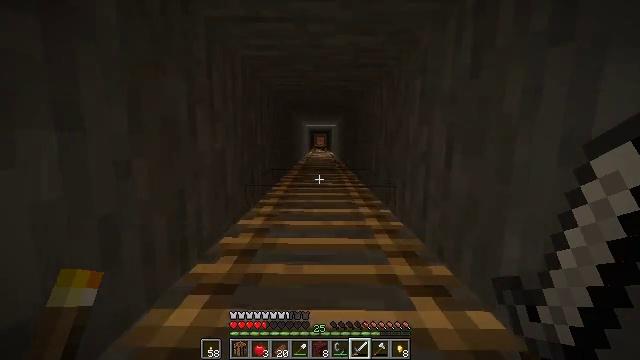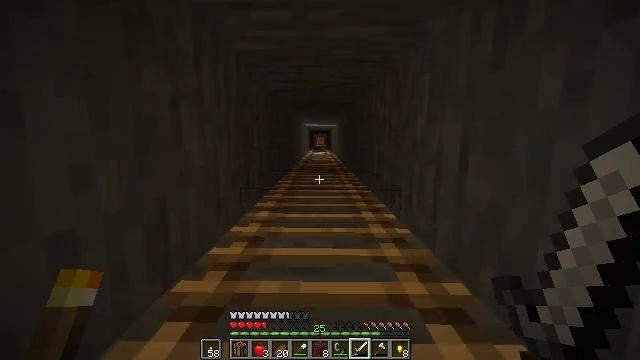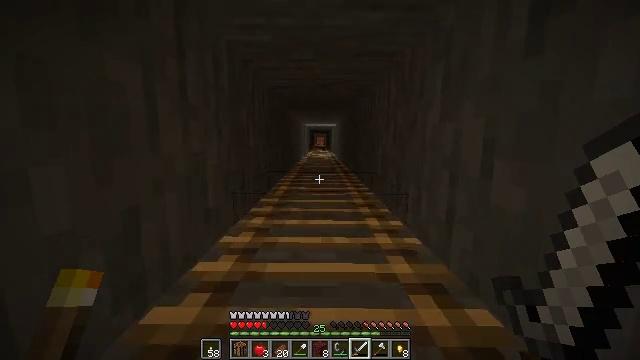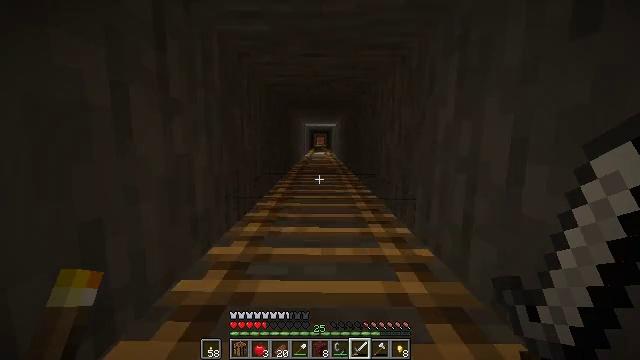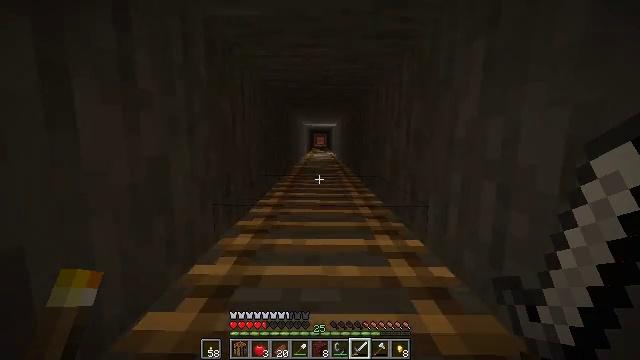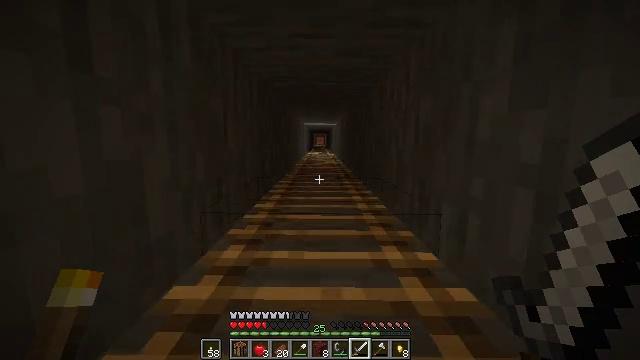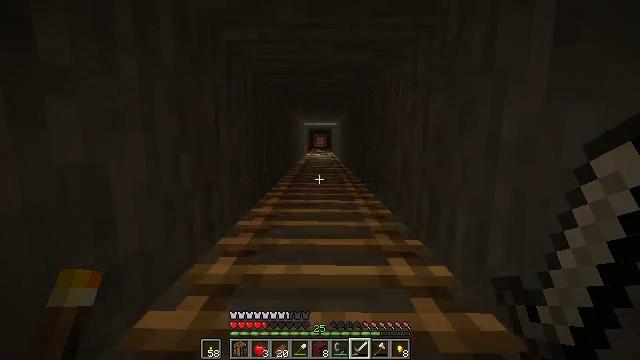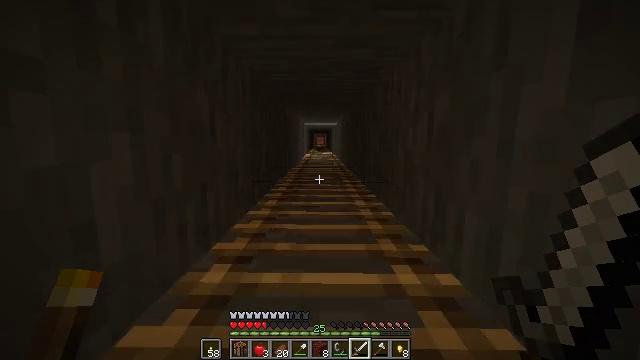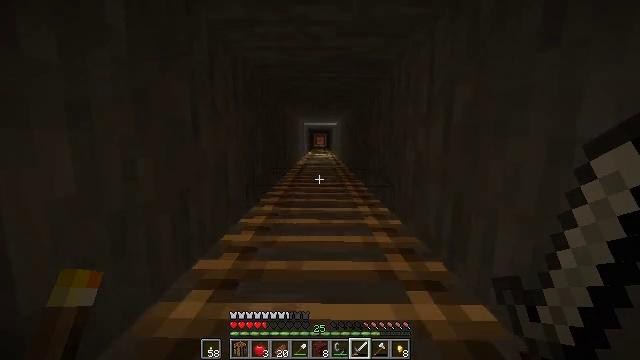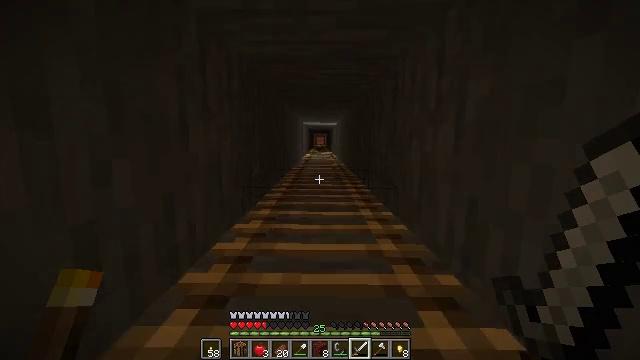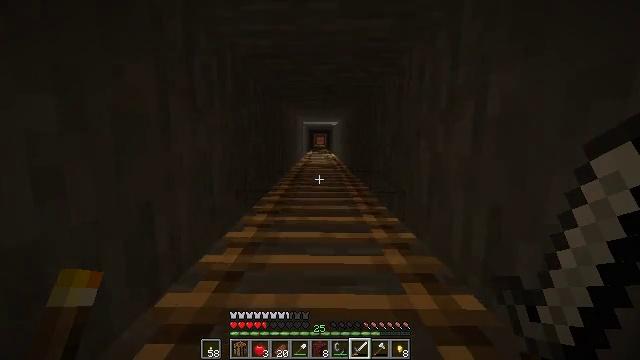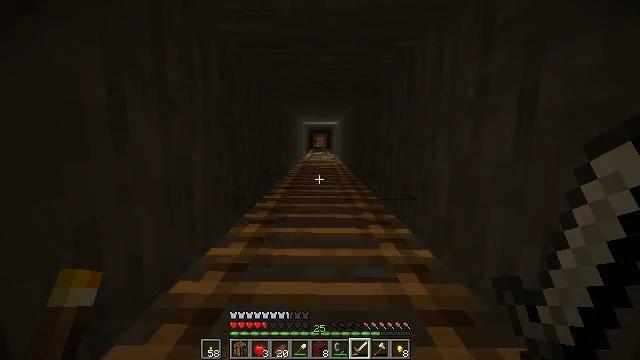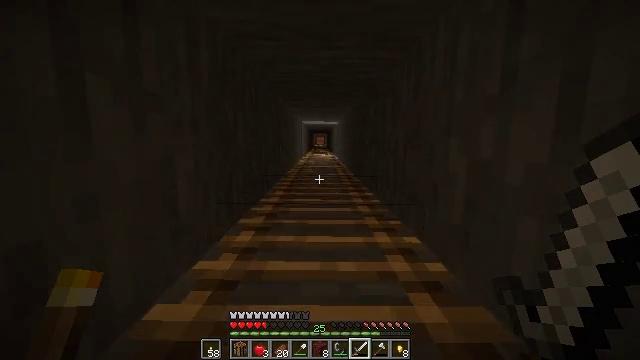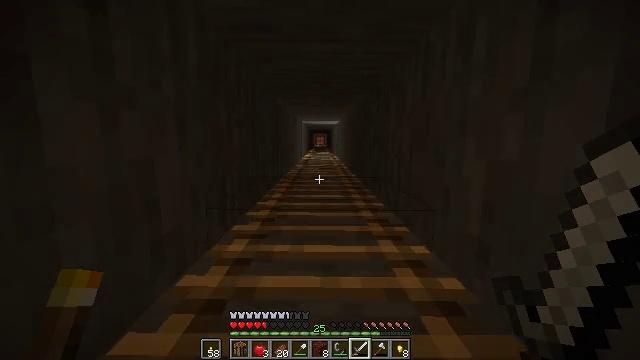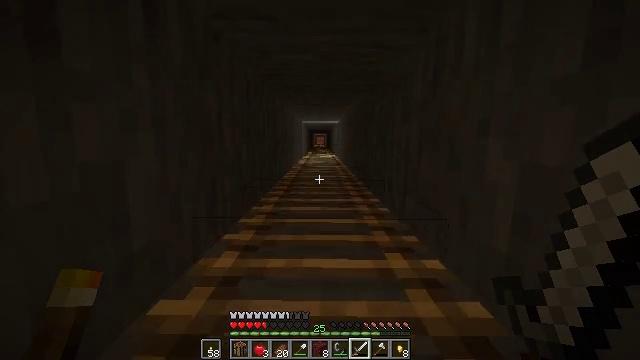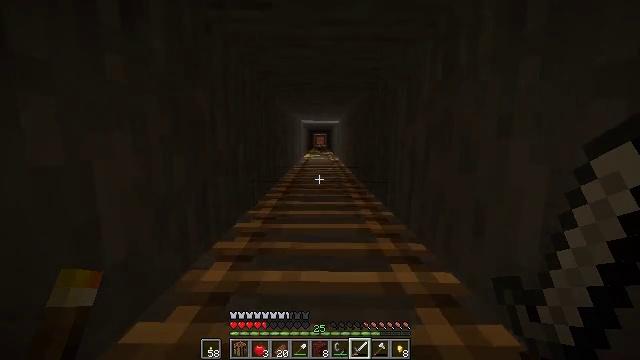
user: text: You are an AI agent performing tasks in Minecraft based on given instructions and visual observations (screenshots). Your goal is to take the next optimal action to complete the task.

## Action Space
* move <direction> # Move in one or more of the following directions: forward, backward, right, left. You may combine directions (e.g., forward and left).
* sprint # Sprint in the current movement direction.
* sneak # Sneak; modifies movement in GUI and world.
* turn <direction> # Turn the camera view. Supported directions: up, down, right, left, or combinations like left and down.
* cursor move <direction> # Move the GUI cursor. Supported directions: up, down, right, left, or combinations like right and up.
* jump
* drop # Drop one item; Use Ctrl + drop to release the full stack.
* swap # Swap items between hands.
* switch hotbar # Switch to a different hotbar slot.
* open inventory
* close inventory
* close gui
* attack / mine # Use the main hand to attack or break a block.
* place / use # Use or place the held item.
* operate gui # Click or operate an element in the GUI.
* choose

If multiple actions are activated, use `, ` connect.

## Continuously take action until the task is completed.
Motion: motion action
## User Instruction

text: Open the crafting table to make a diamond sword.
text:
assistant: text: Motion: move forward, jump
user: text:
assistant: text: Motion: move forward, jump
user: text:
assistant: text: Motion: move forward, jump
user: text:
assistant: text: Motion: move forward, jump
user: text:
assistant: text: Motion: move forward, jump
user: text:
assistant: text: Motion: move forward, jump
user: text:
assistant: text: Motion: move forward, jump
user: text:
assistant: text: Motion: move forward, jump
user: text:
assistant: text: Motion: move forward, jump
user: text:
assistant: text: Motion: move forward, jump
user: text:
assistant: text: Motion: move forward, jump
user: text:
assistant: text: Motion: move forward, jump
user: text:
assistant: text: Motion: move forward, jump
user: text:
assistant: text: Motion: move forward, jump
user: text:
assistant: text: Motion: move forward, jump
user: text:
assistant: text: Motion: move forward, jump
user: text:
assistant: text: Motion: move forward, jump
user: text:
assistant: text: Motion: move forward, jump
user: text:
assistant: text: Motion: move forward, jump
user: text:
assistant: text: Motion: move forward, jump
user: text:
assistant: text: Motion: move forward, jump
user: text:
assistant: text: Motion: move forward, jump
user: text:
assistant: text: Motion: move forward, jump
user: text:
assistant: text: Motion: move forward, jump
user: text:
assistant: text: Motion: move forward, jump
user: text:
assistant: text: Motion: move forward, jump
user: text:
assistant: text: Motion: move forward, jump
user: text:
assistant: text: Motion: move forward, jump
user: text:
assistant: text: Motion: move forward, jump
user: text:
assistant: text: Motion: move forward, jump